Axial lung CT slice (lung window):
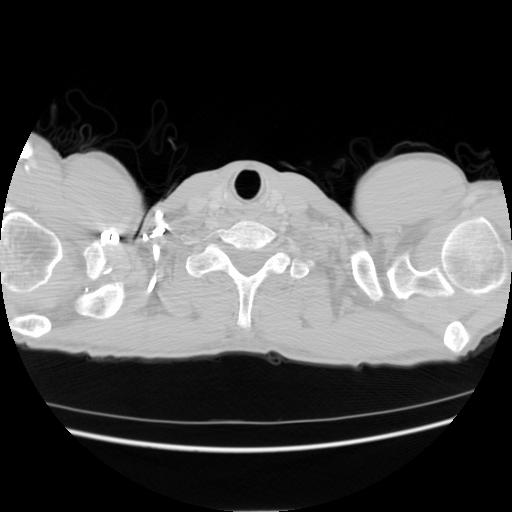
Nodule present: no